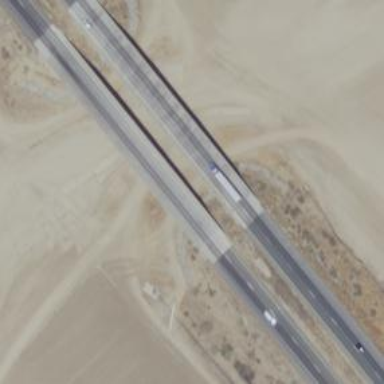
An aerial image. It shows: Viaduct bridge on motorway.